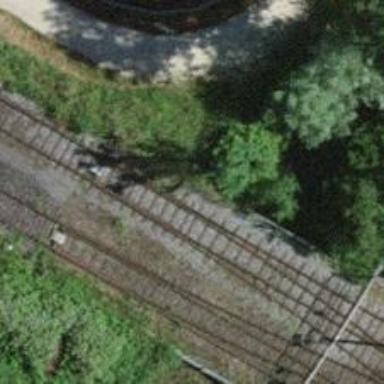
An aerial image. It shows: Railway switch.